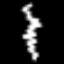
Label: squiggle